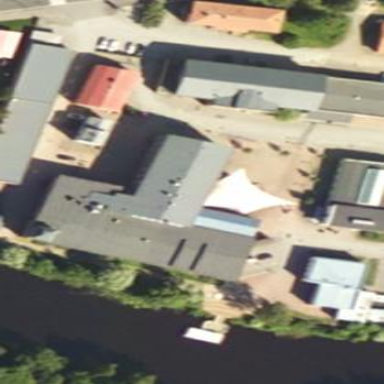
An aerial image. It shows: Public building.